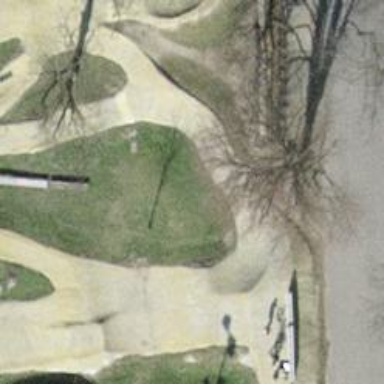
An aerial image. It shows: Bench for seating.